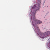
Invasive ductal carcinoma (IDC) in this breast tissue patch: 0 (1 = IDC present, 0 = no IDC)